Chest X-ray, AP view. Patient: 26 years old, sex M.
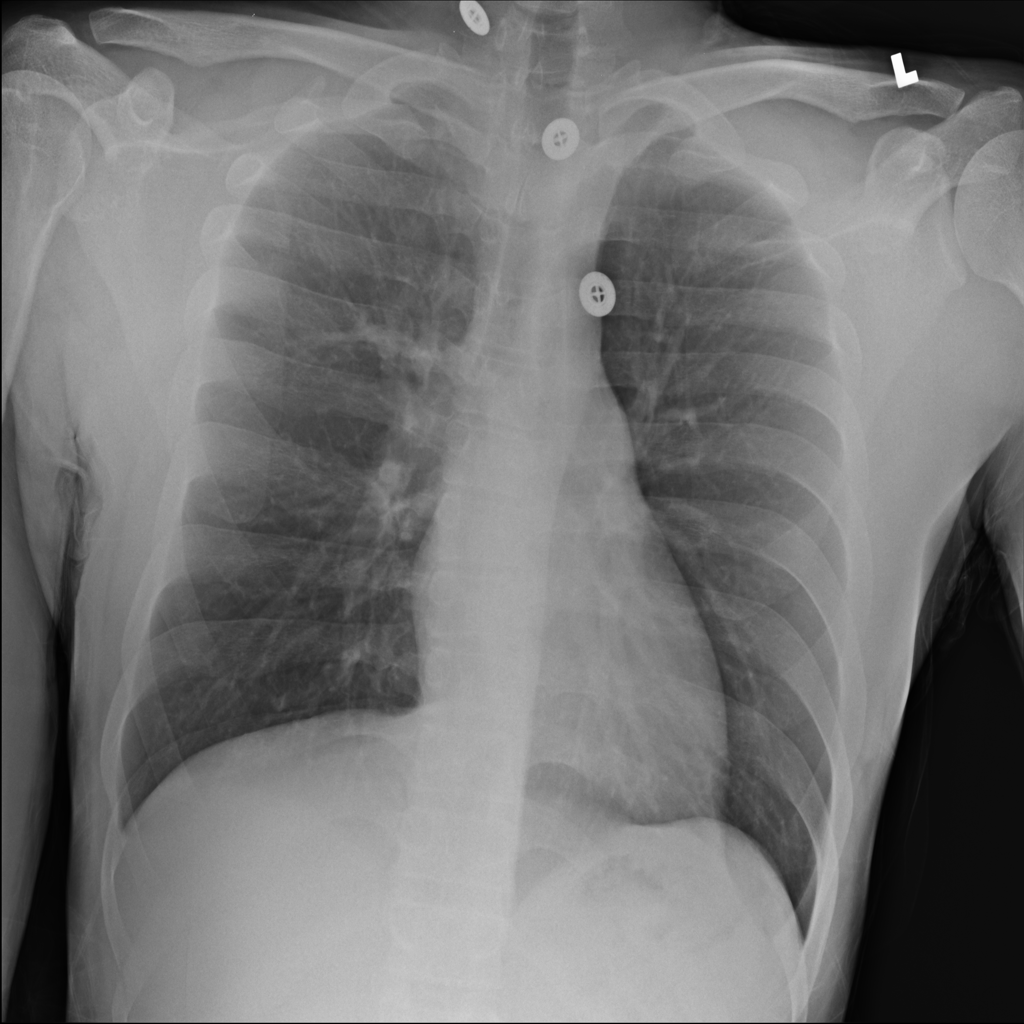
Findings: No Finding